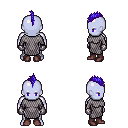
a pixel art fantasy rpg character, male body template, dark elf, purple skin, chain mail, magenta pants, blue mohawk hairstyle, metal gloves, maroon shoes, four views (front, back, left, right), 2x2 character sprite sheet, small pixel art, hard edges, no anti-aliasing